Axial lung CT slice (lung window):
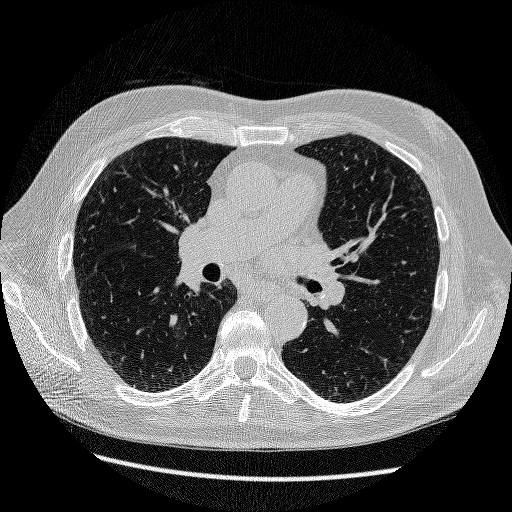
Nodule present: no